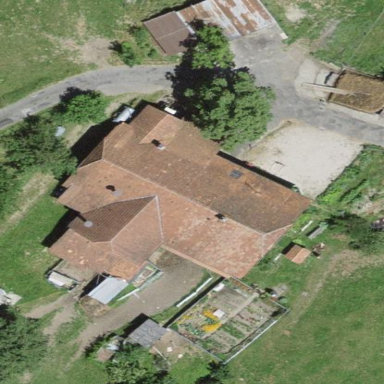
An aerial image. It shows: Farm building.